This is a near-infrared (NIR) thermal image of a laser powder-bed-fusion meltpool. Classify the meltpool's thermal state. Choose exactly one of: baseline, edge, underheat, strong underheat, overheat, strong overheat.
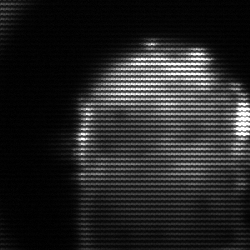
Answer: baseline